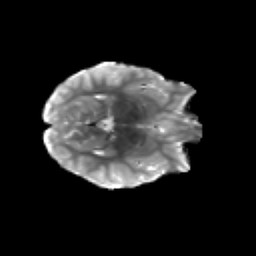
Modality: T2w
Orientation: axial
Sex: female
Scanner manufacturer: siemens
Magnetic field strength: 3 T
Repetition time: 5 s
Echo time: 0.071 s